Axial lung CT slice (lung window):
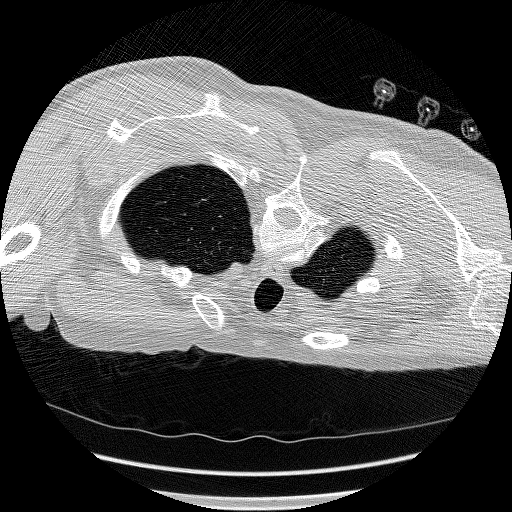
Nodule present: no